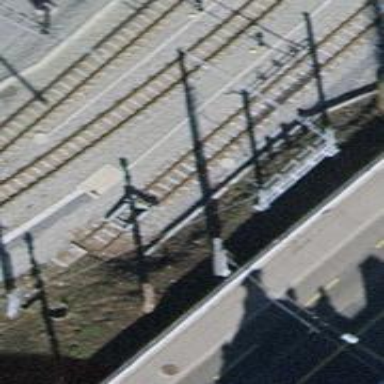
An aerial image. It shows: Railway buffer stop.